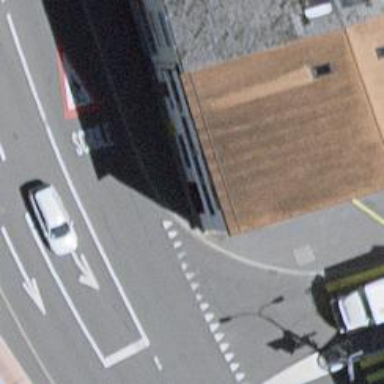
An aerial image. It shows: Convenience shop.